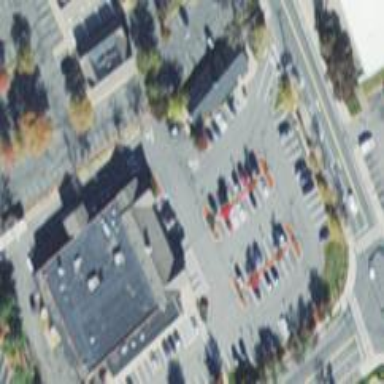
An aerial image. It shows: Building that is pharmacy providing healthcare services.